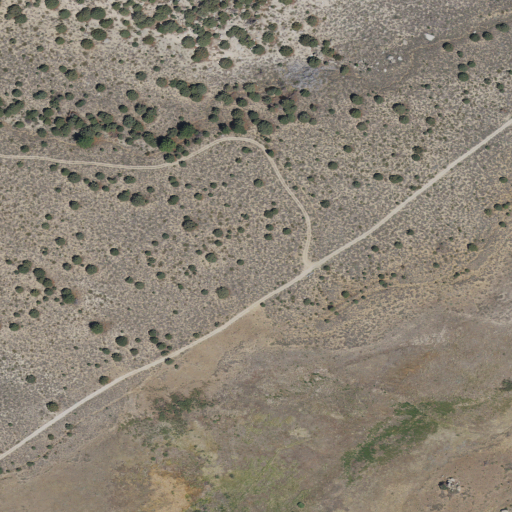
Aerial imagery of plain(s) in California named Lower Horse Meadow containing shrub, grassland, herbaceous wetlands, and woody wetlands